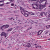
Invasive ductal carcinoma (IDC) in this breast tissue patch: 1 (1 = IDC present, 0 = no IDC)